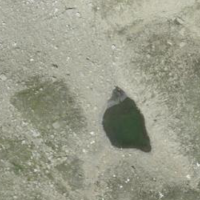
EUNIS habitat code: 48
Species observed at this site:
Bartsia alpina